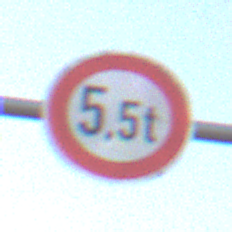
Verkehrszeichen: TatsaechlicheMasse
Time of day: SunriseSunset
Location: Outdoor (Nature)
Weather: PartlyCloudy
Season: NotSpecified
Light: Natural